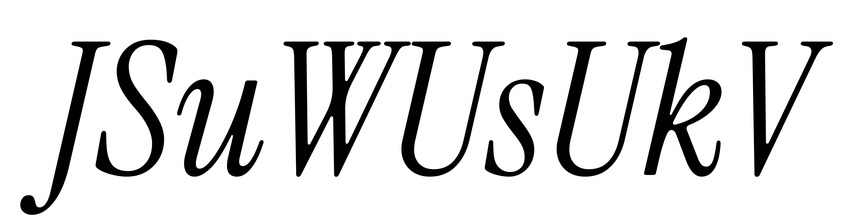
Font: InstrumentSerif-Italic